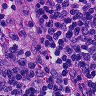
Metastatic tissue present: no